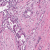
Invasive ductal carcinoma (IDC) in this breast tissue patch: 1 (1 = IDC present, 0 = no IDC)